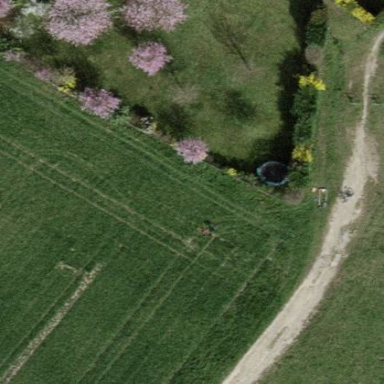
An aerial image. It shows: Orchard.